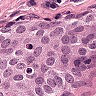
Metastatic tissue present: yes